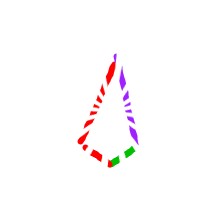
Shape: kite